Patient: sex M, age 65
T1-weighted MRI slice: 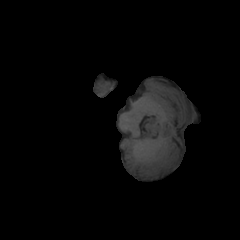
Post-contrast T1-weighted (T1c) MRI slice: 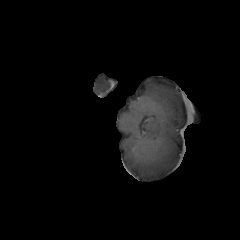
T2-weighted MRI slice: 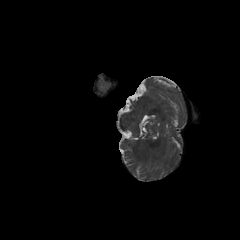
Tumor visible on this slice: no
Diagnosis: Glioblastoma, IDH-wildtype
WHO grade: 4